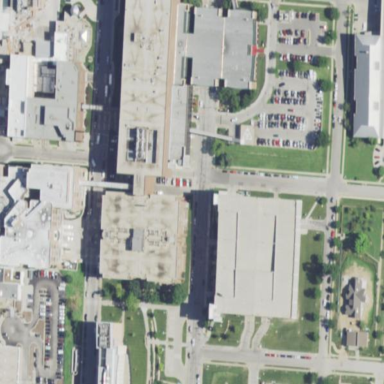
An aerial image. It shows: Hospital building.